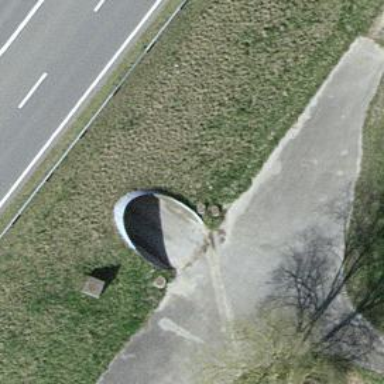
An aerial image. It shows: Road tunnel designed for service vehicles.